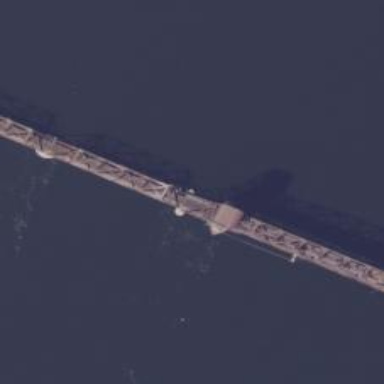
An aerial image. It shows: Railway bridge that is movable.